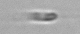
Label: flagellate_morphotype3